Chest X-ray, AP view. Patient: 57 years old, sex F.
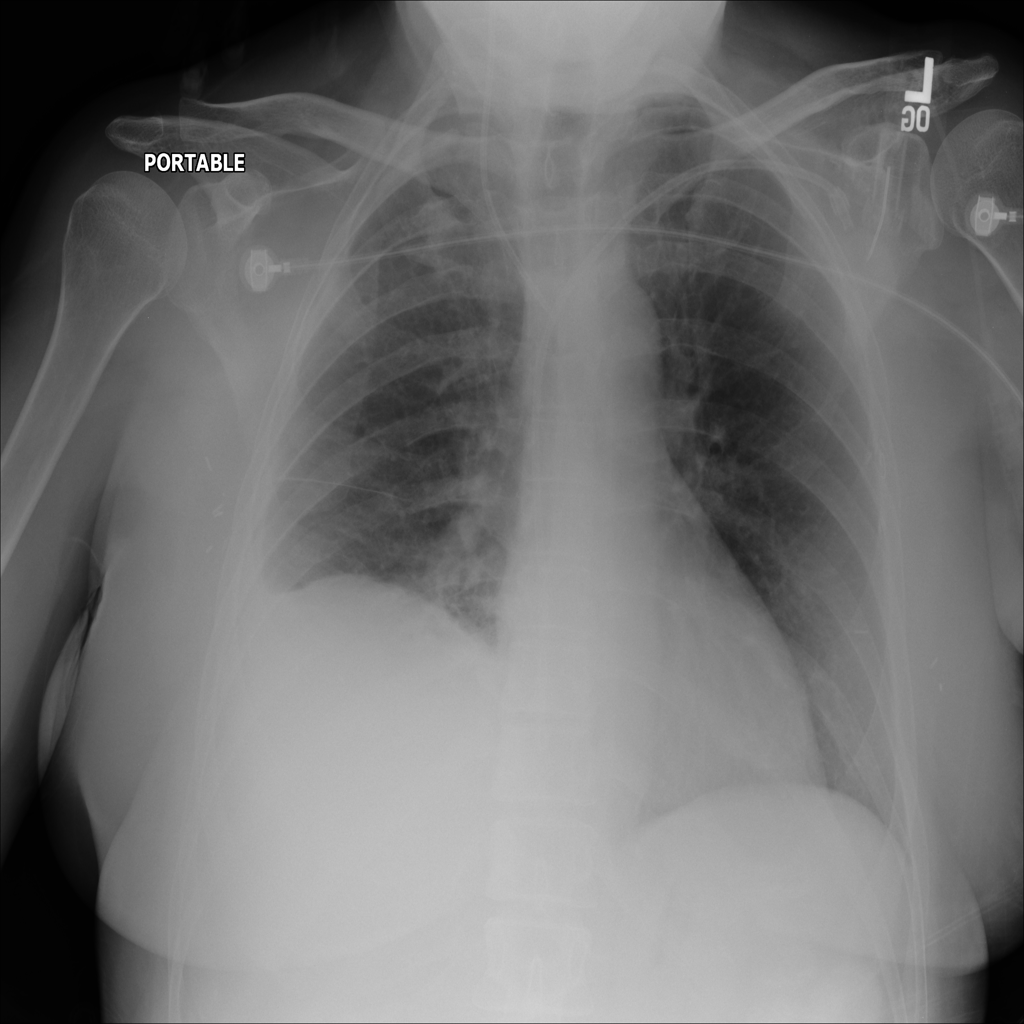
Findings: Effusion